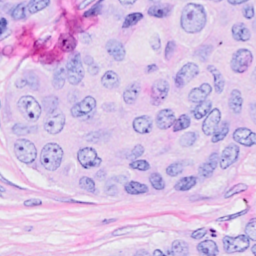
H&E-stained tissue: Breast